Field crop: maize
Growth stage: 2
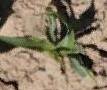
Species: maize